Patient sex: M
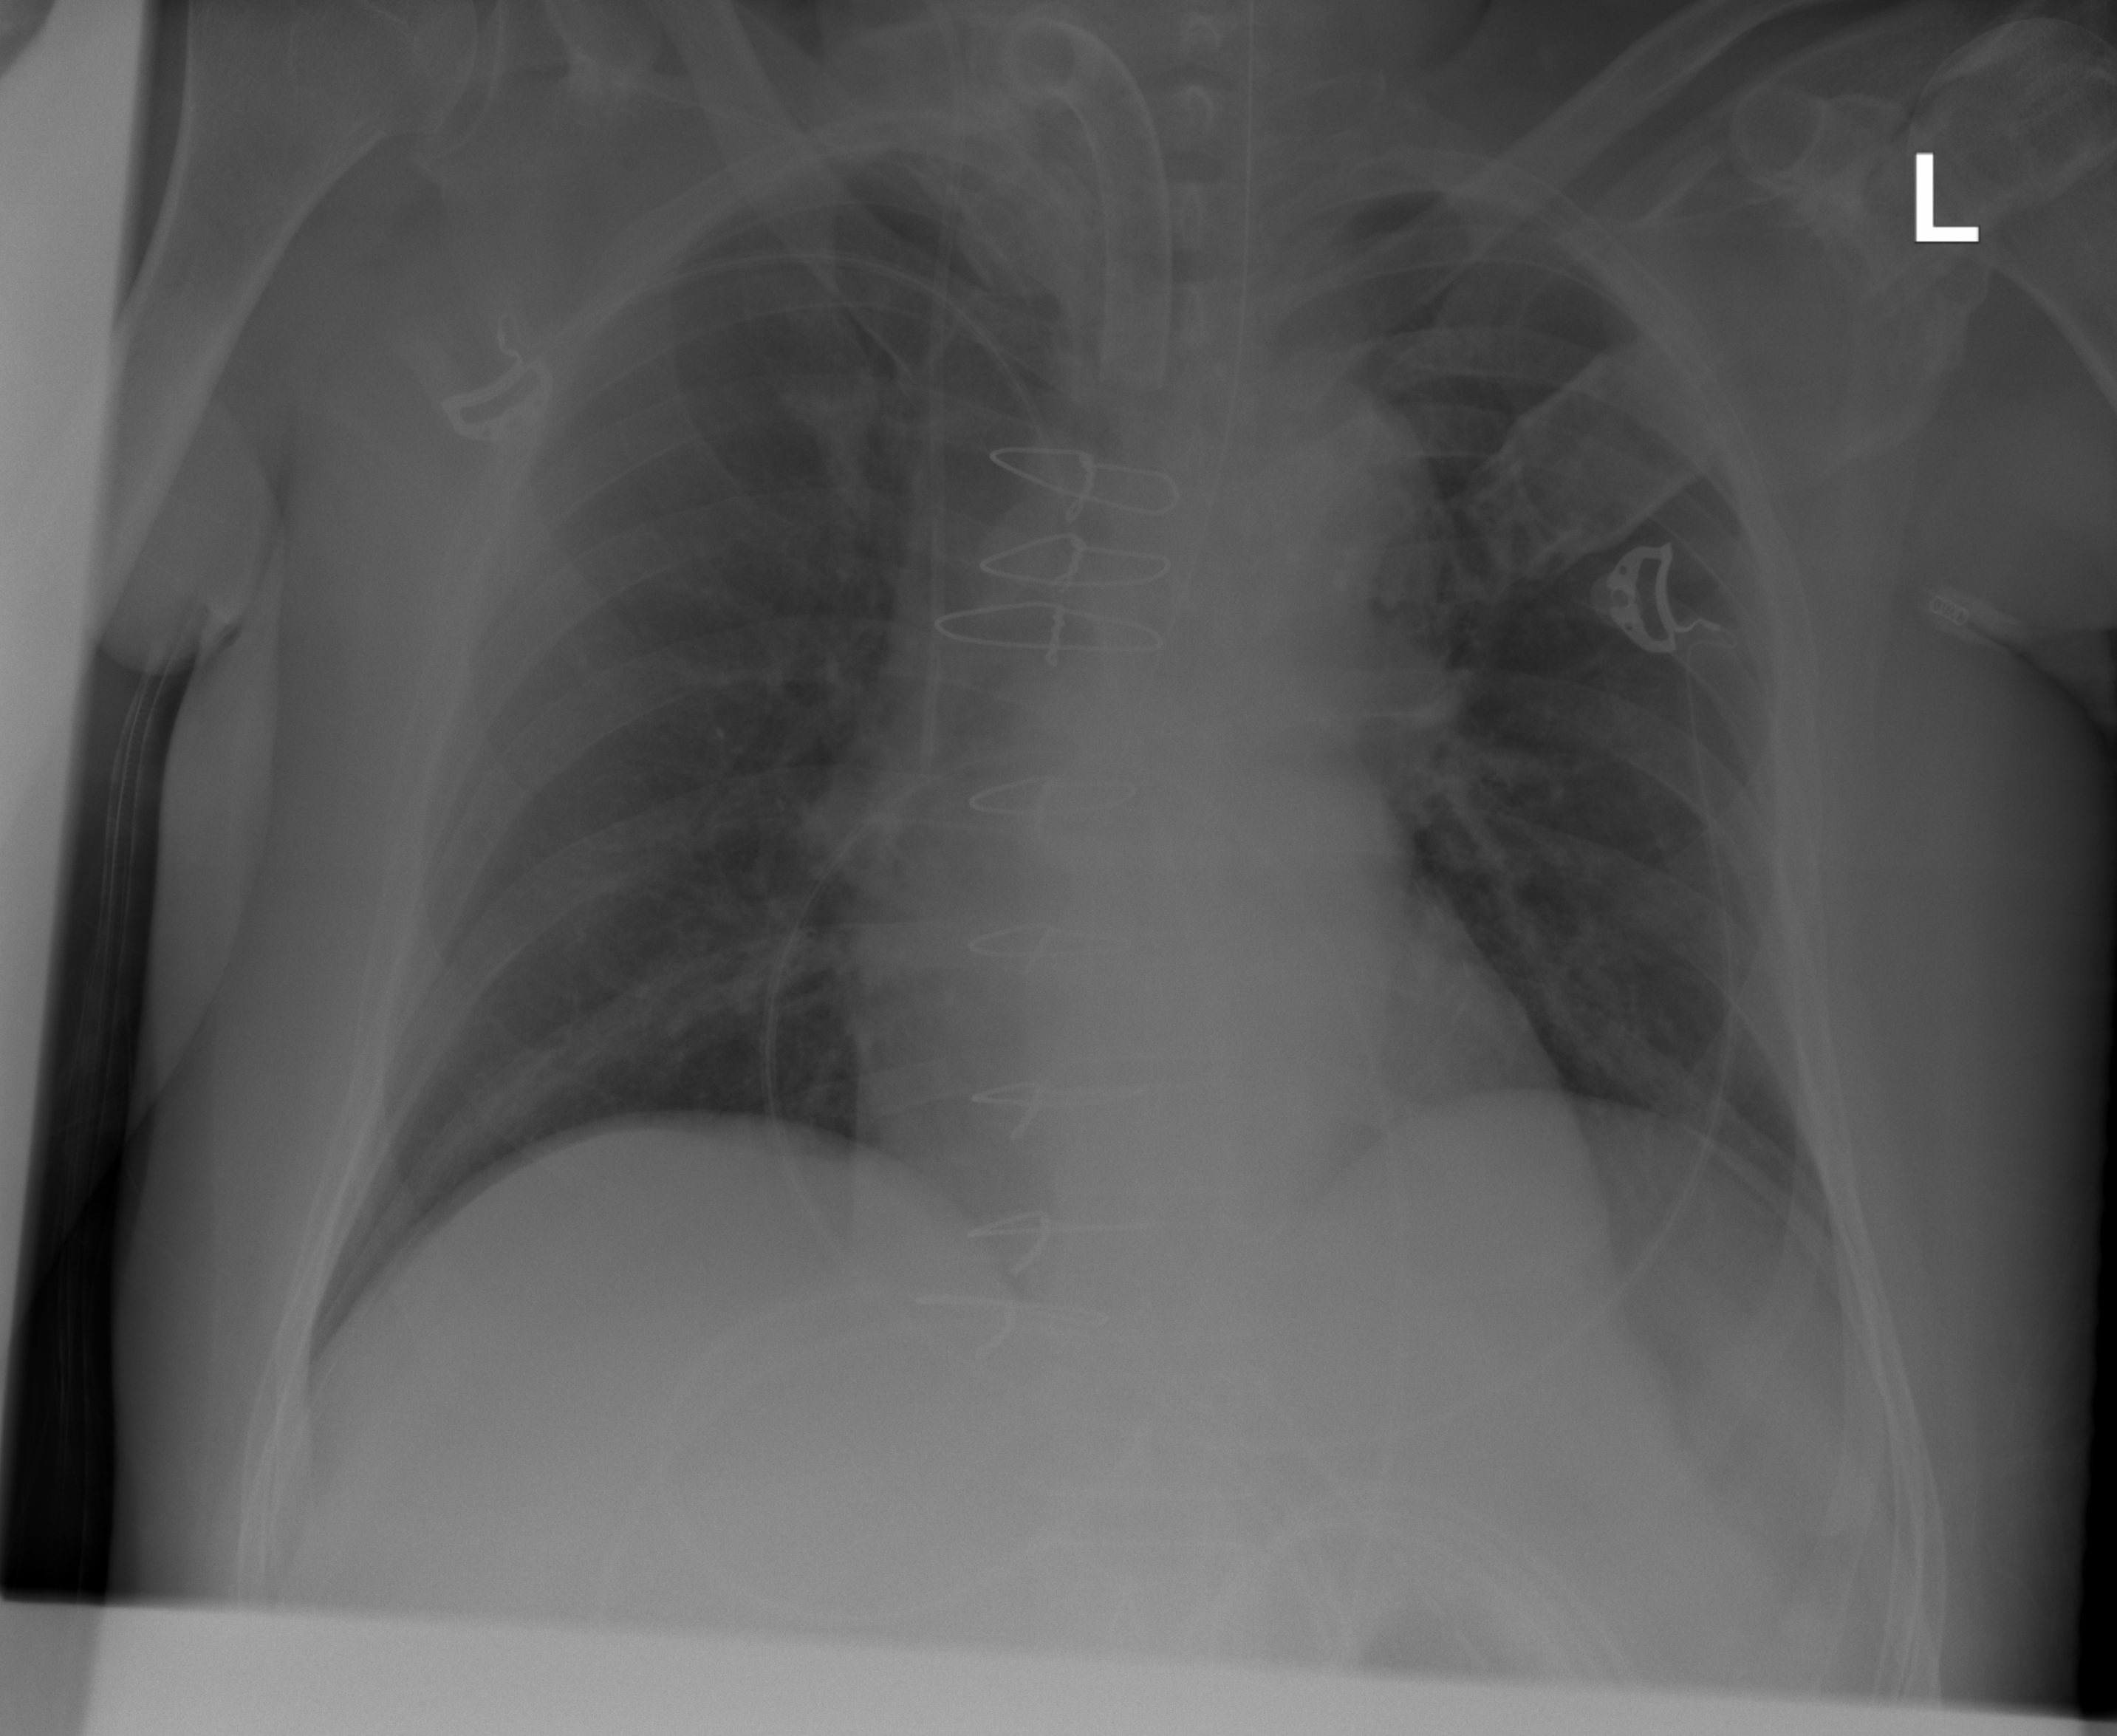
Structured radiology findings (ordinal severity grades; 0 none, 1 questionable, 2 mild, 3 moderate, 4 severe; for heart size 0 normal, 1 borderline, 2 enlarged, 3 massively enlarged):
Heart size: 1
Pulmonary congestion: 0
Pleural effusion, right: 0
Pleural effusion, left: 0
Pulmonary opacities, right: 0
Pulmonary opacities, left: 1
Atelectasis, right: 0
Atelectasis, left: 0